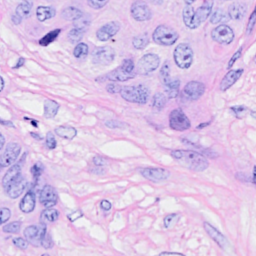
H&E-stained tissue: Breast